Interaction volume radius: 5 \u00c5
Interaction volume height: 10 \u00c5
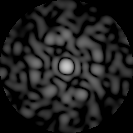
Disorder parameter: 0.8637